Field crop: tomato
Growth stage: 2
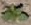
Species: solanum